Question: I'm making a Bug Tracker application using ASP.Net using MVC. Whenever a ticket gets created, it gets added to my Tickets.sql database. On my VIEW dashboard.cshtml of my application, I want to be able to display the number of tickets there is inside of the Ticket Database. But I'm getting stuck trying to implement the function. I'm not sure how to do it either. I'd appreciate some help with the process and with knowing what I need to do.
My Dashboard that shows where the number of tickets should be displayed:

'''
<div class="col-md-4">
<div class="panel panel-default">
<div class="panel-heading">
<h3>Unresolved Tickets</h3>
</div>
<div id="num-unresolved-tickets" class="panel-body">
<h2 class="text-center">
<?php>
$SELECT COUNT(ID) AS UserId FROM Tickets;
</?php>
</h2>
</div>
</div>
</div>
<div class="col-md-4">
<div class="panel panel-default">
<div class="panel-heading">
<h3>Resolved Tickets</h3>
</div>
<div id="num-resolved-tickets" class="panel-body">
<h2 class="text-center">4</h2>
</div>
</div>
</div>
'''
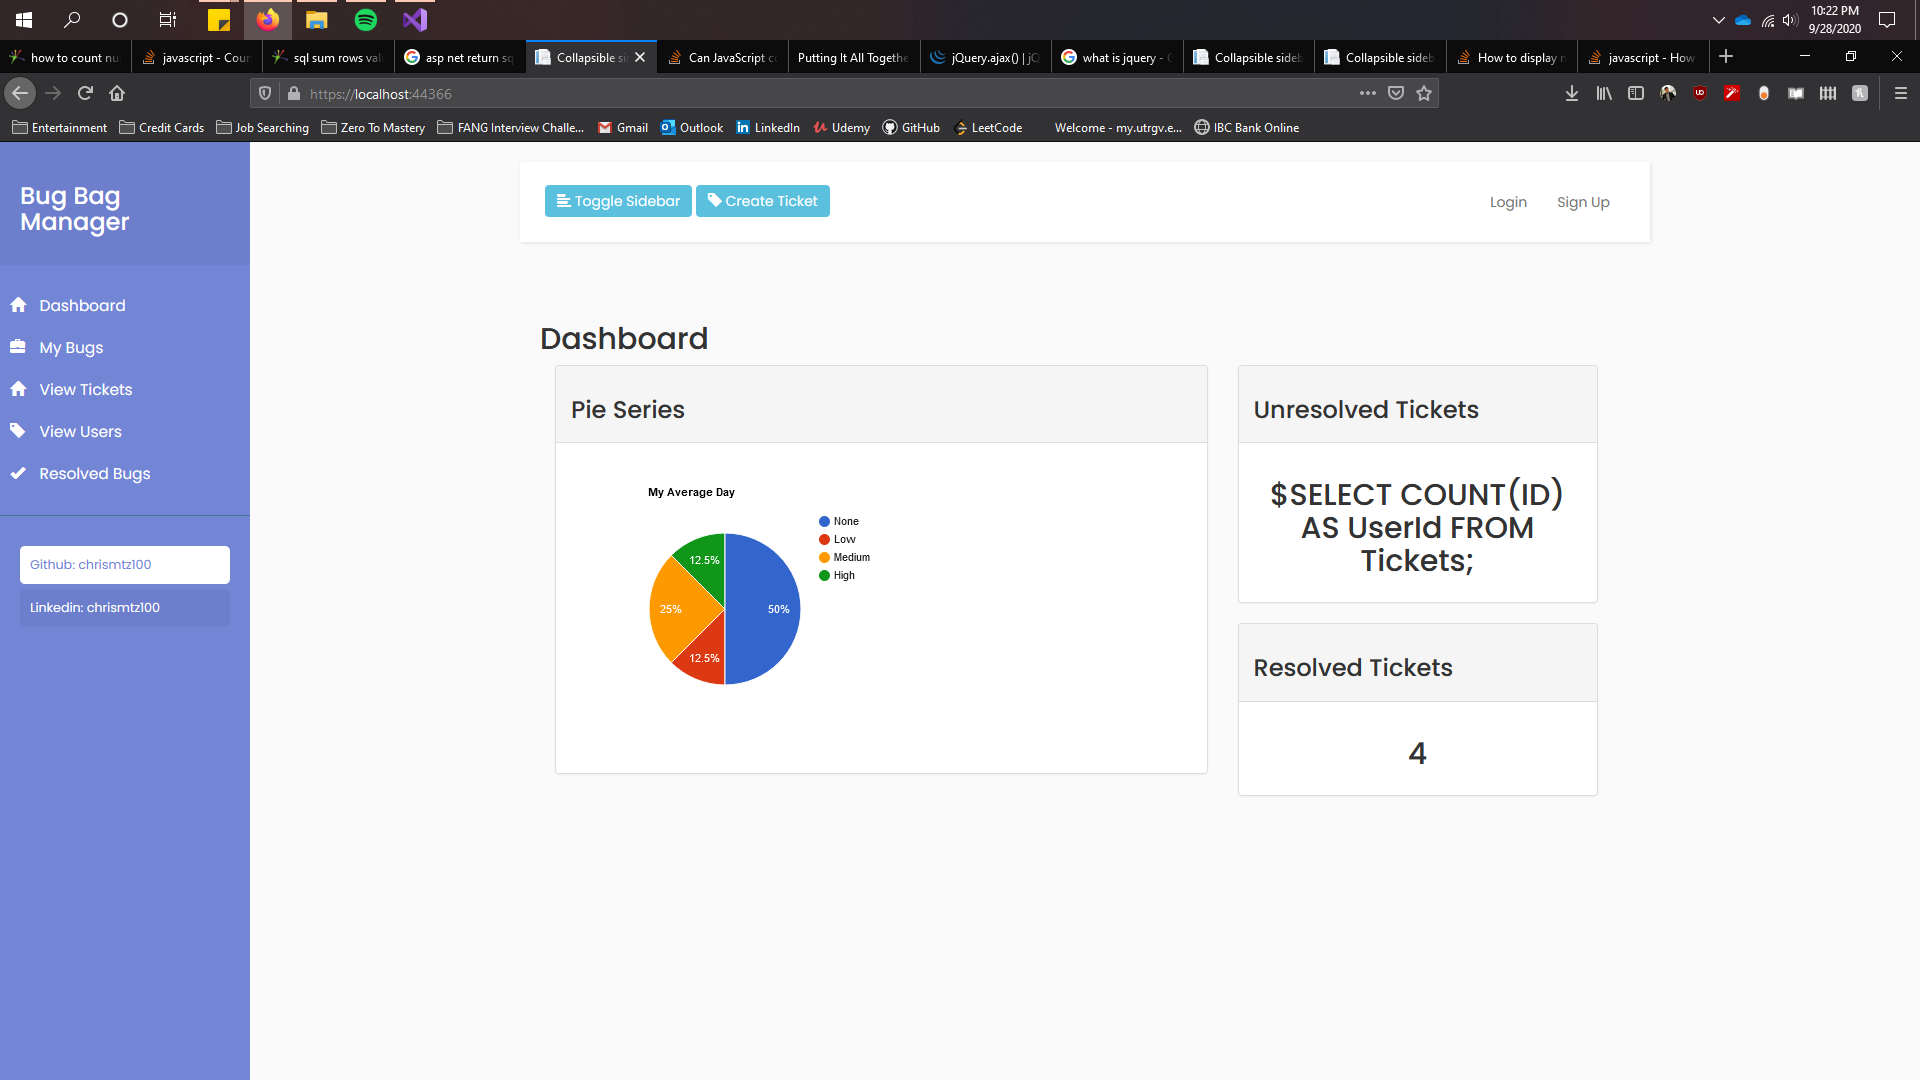
Answer: Based on my research, it is hard for us to achieve data from database in the 'cshtml' directly.
We can use 'c#' code to execute 'SqlCommand' to show data in the 'cshtml'.
First, we need to add the following class to deal with 'SqlConnection' and 'SqlCommand'.
'''
public class SqlHelper
{
private SqlConnection con;
//To Handle connection related activities
private void connection()
{
string constr = "CONNSTR";
con = new SqlConnection(constr);
}
public string ExecuteSql(string sql)
{
connection();
SqlCommand command = new SqlCommand(sql,con);
con.Open();
SqlDataReader reader = command.ExecuteReader();
while (reader.Read())
{
return reader.GetName(0)+ ": "+reader[0].ToString();
}
con.Close();
return string.Empty;
}
}
'''
Second, we can call the method in the controller.
'''
public ActionResult Index()
{
string sql = "SELECT COUNT(ID) AS UserId FROM Tickets";
SqlHelper helper = new SqlHelper();
ViewBag.Message = helper.ExecuteSql(sql);
return View();
}
'''
Third, please set the following cshtml.
'''
<h2>Index</h2>
<div id="num-unresolved-tickets" class="panel-body">
<h2 class="text-center">
<b style="color:red"> @ViewBag.Message</b>
</h2>
</div>
'''
Finally, you can get the correct result.
<URL>